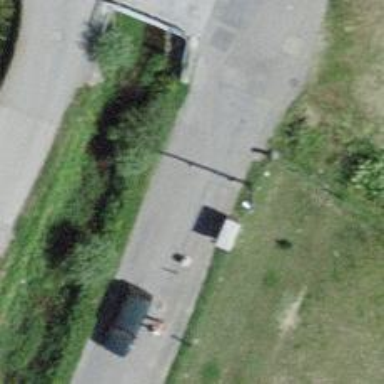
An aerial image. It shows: Lift gate barrier.